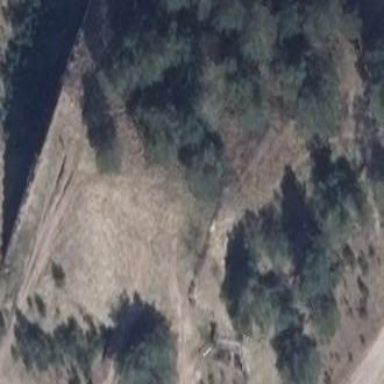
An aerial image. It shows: Bunker.